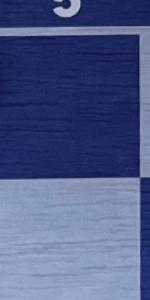
Label: Empty